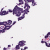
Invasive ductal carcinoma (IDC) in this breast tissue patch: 0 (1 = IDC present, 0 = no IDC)